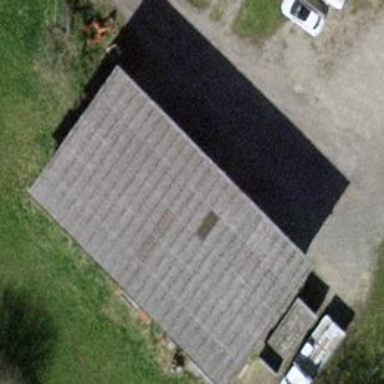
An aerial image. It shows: View of roof of building.